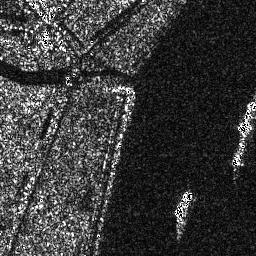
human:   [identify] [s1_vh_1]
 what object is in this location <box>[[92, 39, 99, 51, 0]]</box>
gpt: <ref>1 medium ship at the right</ref>

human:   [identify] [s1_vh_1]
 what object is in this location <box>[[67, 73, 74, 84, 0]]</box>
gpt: <ref>1 medium ship at the bottom right</ref>